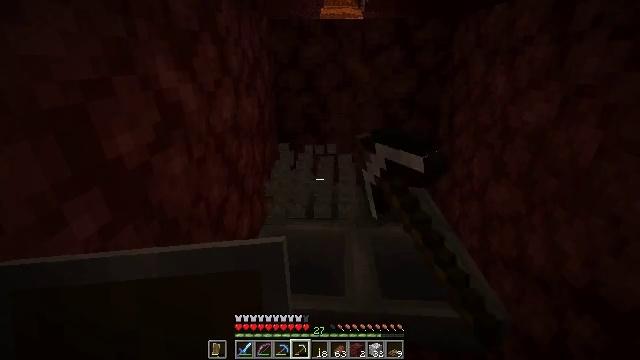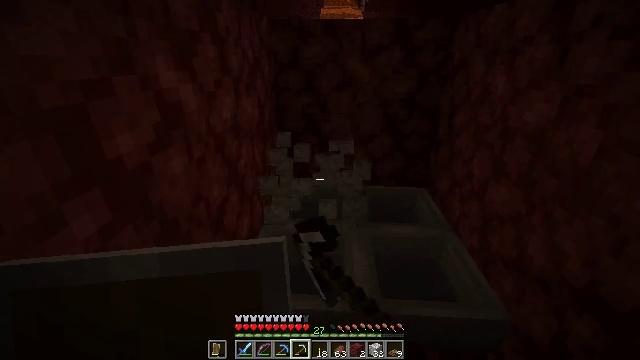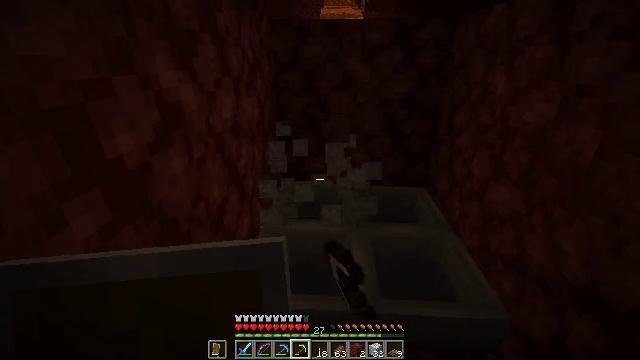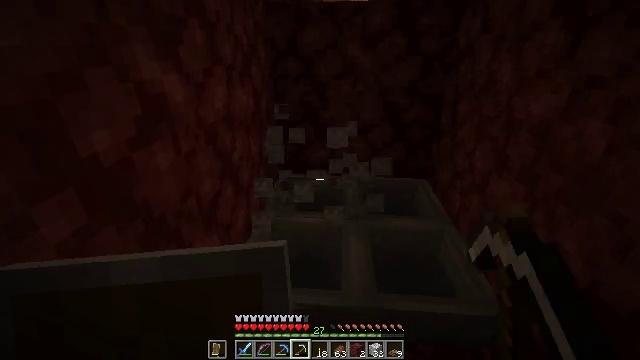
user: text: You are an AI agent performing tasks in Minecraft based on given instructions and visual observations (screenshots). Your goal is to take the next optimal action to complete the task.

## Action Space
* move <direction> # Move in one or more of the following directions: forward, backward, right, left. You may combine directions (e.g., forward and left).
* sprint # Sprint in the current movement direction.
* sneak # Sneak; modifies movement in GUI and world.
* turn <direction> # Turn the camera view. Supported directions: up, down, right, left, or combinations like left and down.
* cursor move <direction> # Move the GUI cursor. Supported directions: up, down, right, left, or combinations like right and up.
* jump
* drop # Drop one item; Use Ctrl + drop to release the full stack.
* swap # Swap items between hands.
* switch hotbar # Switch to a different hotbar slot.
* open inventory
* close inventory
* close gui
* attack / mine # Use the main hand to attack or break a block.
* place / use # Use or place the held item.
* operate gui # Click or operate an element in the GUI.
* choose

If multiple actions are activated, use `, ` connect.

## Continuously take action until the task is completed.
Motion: motion action
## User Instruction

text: Collect the andesite slab for building.
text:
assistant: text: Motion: attack / mine
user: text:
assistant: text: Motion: attack / mine
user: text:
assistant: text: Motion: move forward and move right, turn down, attack / mine
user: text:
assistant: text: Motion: attack / mine